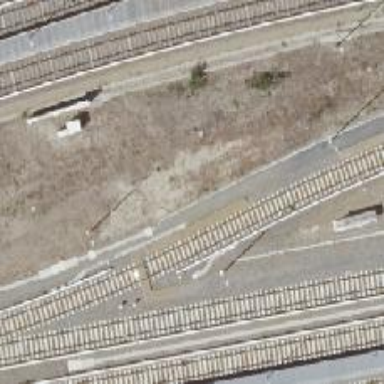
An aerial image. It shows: Yard serving the electrified light rail system.